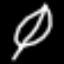
Label: leaf